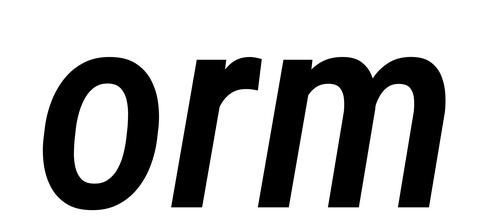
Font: Roboto-Italic_Condensed_Medium_Italic